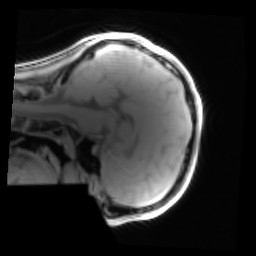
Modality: PDw
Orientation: sagittal
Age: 17
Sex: male
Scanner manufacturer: siemens
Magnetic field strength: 3 T
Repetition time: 0.25 s
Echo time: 0.00103 s